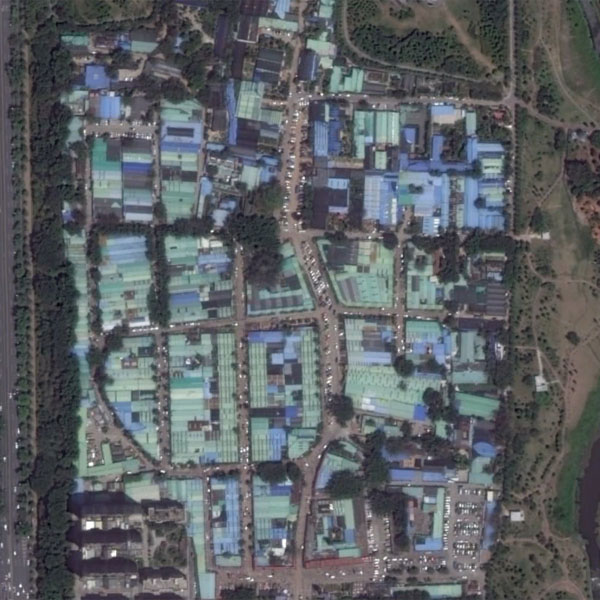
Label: Industrial